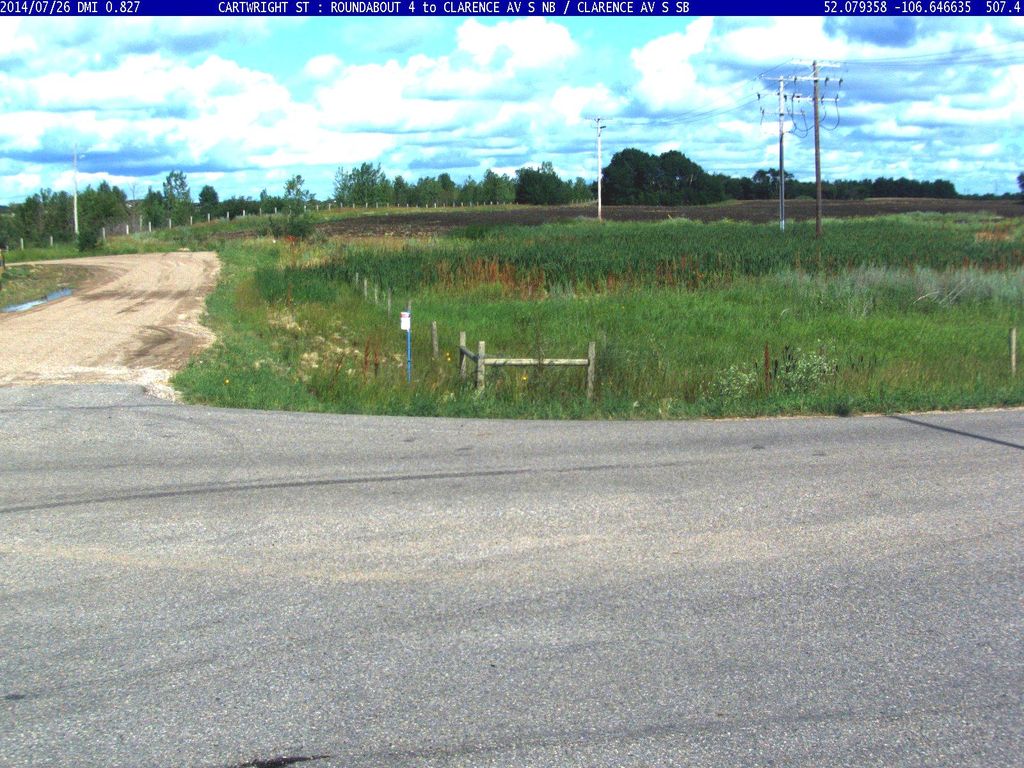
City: saskatoon